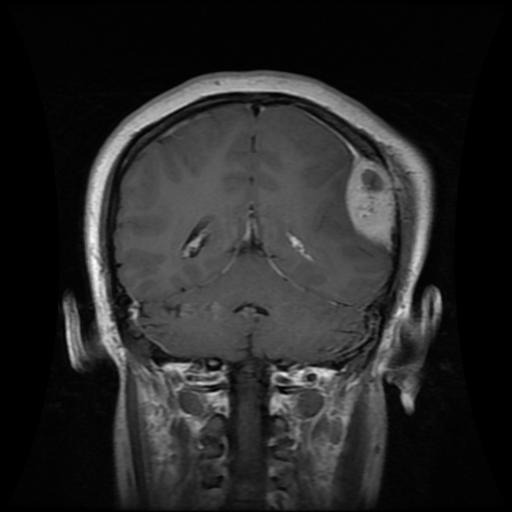
Label: meningioma